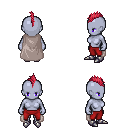
a pixel art fantasy rpg character, female body template, dark elf, purple skin, gray cape, red pants, ruby red mohawk hairstyle, metal boots, four views (front, back, left, right), 2x2 character sprite sheet, small pixel art, hard edges, no anti-aliasing